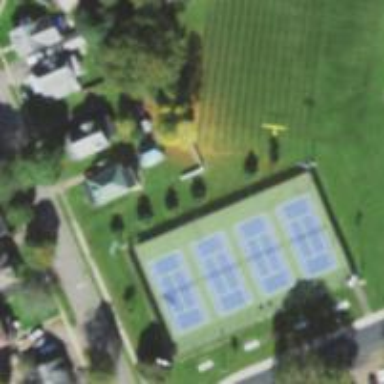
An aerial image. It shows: Tennis court on pitch designated for leisure land.